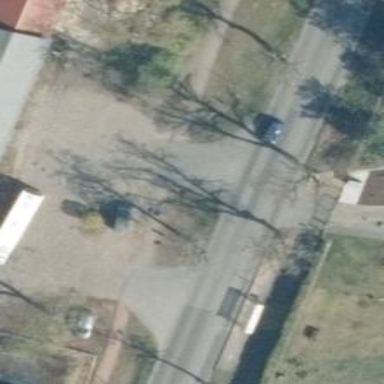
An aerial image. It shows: Emergency access point on the road.